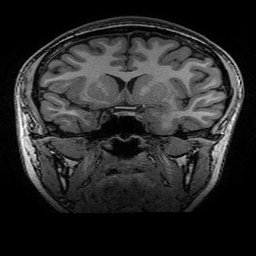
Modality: T1w
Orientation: sagittal
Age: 20
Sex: female
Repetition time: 0.0077 s
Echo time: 0.0034 s